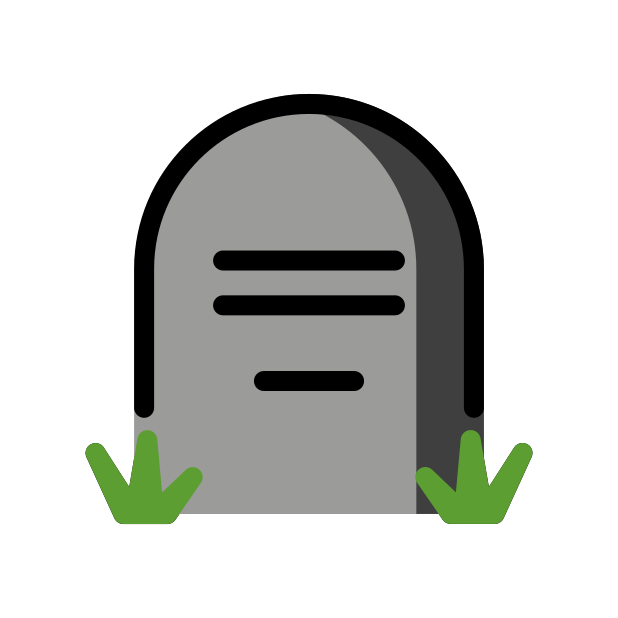
headstone